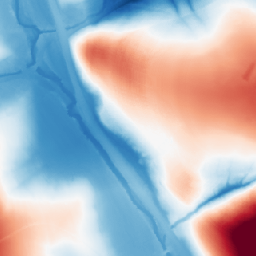
Category: morphological
Decomposition family: morphological
Decomposition parameters: operation: average
size: 100
Upsampling method: nearest
Upsampling parameters: scale: 8
Upsampling scale: 8